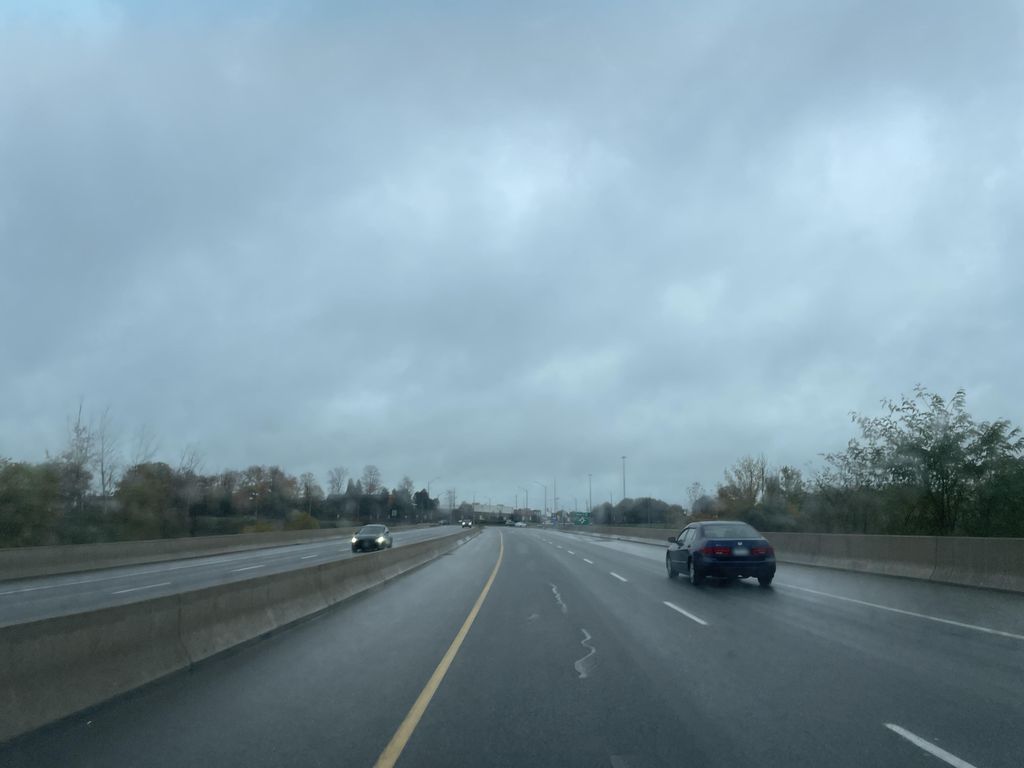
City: kitchener-waterloo